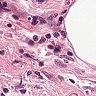
Metastatic tissue present: yes